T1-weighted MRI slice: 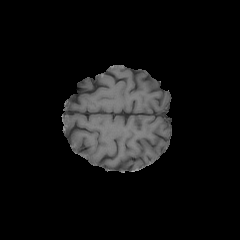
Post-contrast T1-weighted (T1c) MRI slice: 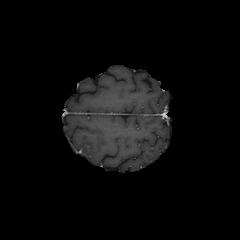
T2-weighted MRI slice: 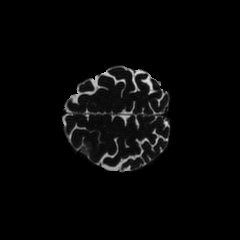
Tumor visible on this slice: yes